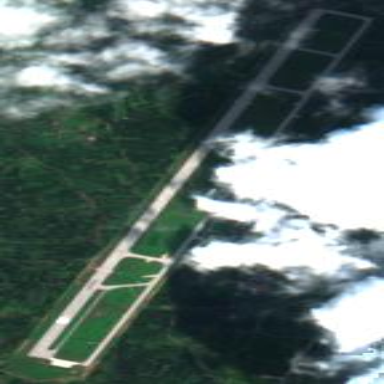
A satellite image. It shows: Military airfield located within aerodrome.